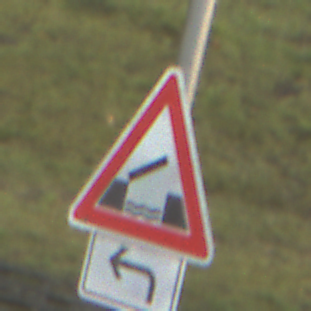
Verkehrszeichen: BeweglicheBruecke
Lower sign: RichtungsangabeDurchPfeile2
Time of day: SunriseSunset
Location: Outdoor (Nature)
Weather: PartlyCloudy
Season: NotSpecified
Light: Natural